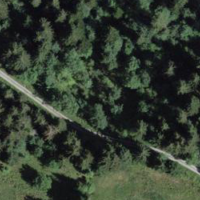
EUNIS habitat code: 43
Species observed at this site:
Parnassia palustris